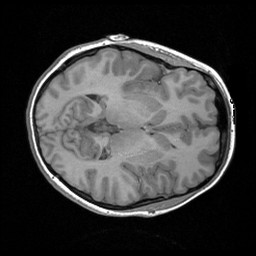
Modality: T1w
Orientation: axial